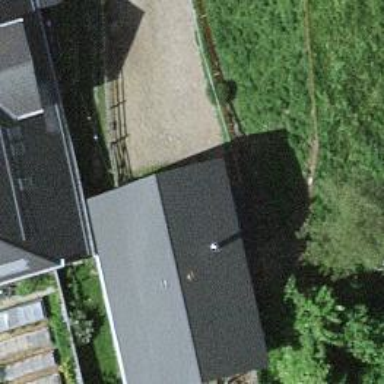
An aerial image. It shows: Rural barn.